Question: In our database we have a user. A user can have certain metadata (Like their location, age, etc) associated with them. In addition to that they have a profile image.
A user can edit any of these things at any time.

The problem we run into is that when a user goes to edit their information, but they don't choose an image -- the previous image gets erased (Null).
I figure that when we go to save the modified user, we should be able to say 'if(user.profileImage == null) don't save it'
I figure that would come into play in our user repository which uses the following code:
'''
public void SaveUser(Domain.Entities.User user)
{
if (user.UserId == 0)
{
context.Users.Add(user);
}
else
{
context.Entry(user).State = EntityState.Modified;
//The logic would be here
}
context.SaveChanges();
}
'''
However I seems that no matter what we try it doesn't work.
So my question is: Is there a way to check changes to individual fields instead of the entire EntityState?
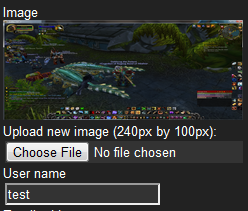
Answer: I ended up storing image data in the Session and then if the image upload was null I simply inserted the session attribute into my image, effectively keeping the old image if left empty.
'Session["image"] = productService.GetProduct(id).Image;'
Then in the post I said...
'''
if (image != null)
{
product.ImageType = image.ContentType;
product.Image = new byte[image.ContentLength];
image.InputStream.Read(product.Image, 0, image.ContentLength);
}
else
{
product.Image = (byte[])Session["image"];
}
'''